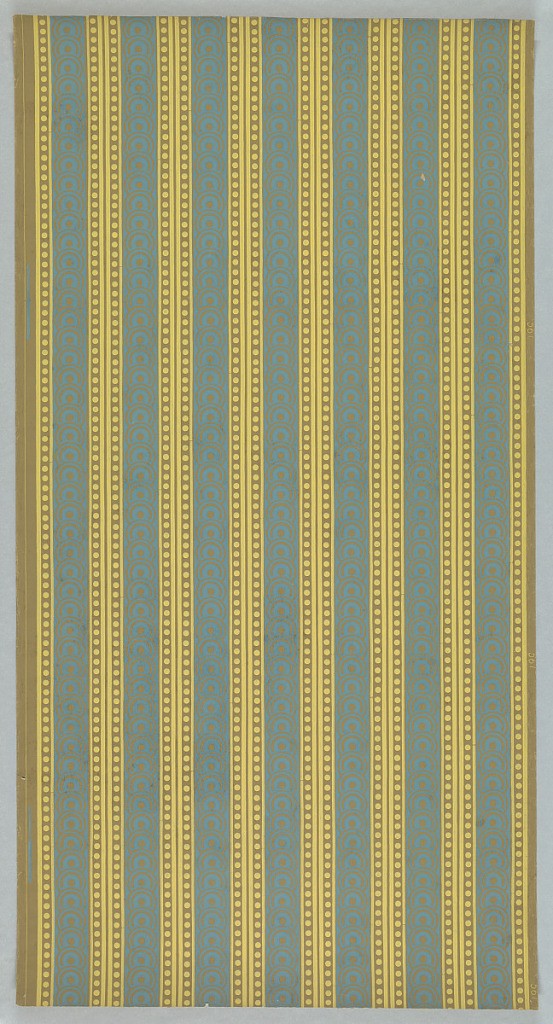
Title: Border or sidewall
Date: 1905–1915
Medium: Machine-printed paper
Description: Repeating motif of overlapping circles, against a deep blue background. On either side is a band of beading.  Printed seven across.